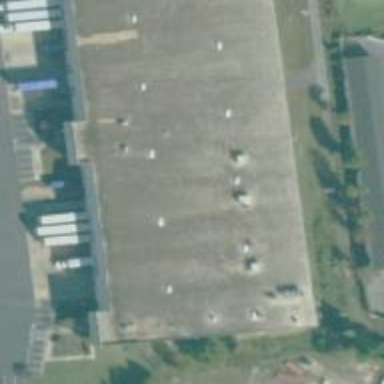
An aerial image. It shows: Warehouse.